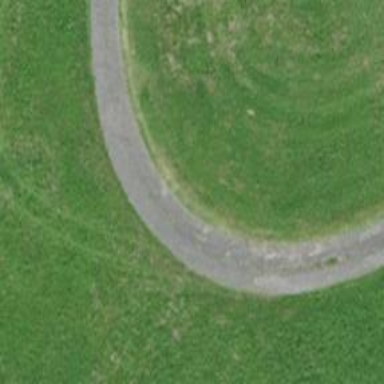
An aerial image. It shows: Track with grade 3 surface.